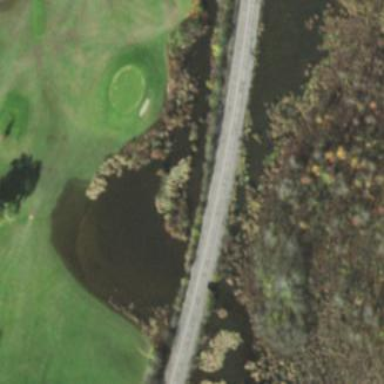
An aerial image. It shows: Water hazard on golf course. The hazard is natural water feature.